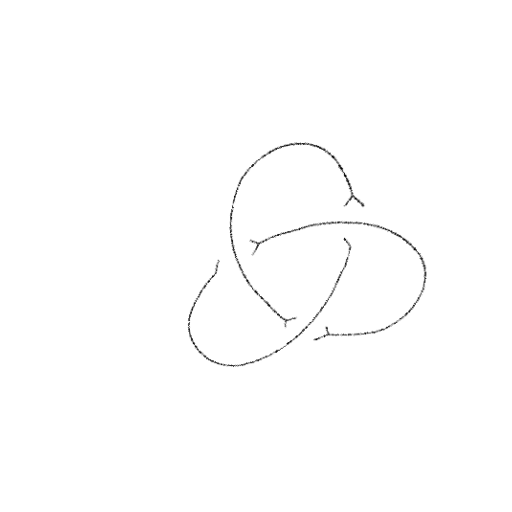
Crossing number: 3